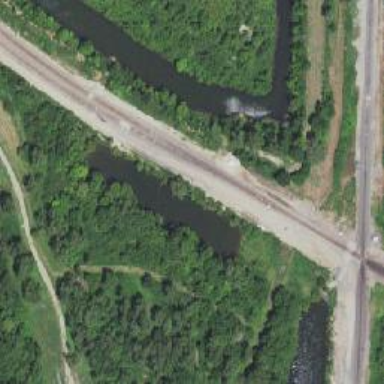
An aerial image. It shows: Junction on the railway.